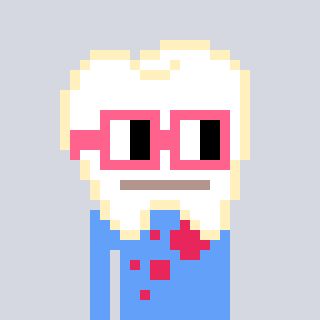
a pixel art character with square pink glasses, a tooth-shaped head and a blue-colored body on a cool background